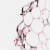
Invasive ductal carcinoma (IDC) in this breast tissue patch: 0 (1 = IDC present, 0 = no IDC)